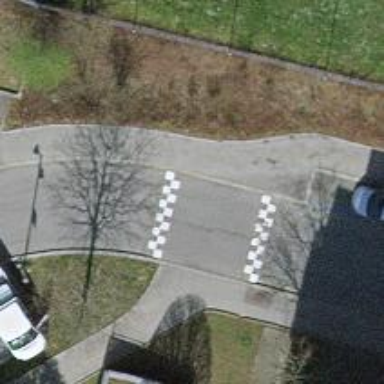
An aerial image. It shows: Asphalt sidewalk.